【题型】解答题　【知识点】平面几何　【难度】easy
如图，四边形$ABCD$中，$AD \parallel BC$，$AC$与$BD$相交于点$O$，$BO = 16$，$DO = 8$，$AO = 5$。

(1) 求$CO$的长；

(2) 设$\overrightarrow{BA} = \vec{a}$，$\overrightarrow{BC} = \vec{b}$，试用$\vec{a}$、$\vec{b}$表示$\overrightarrow{CO}$。
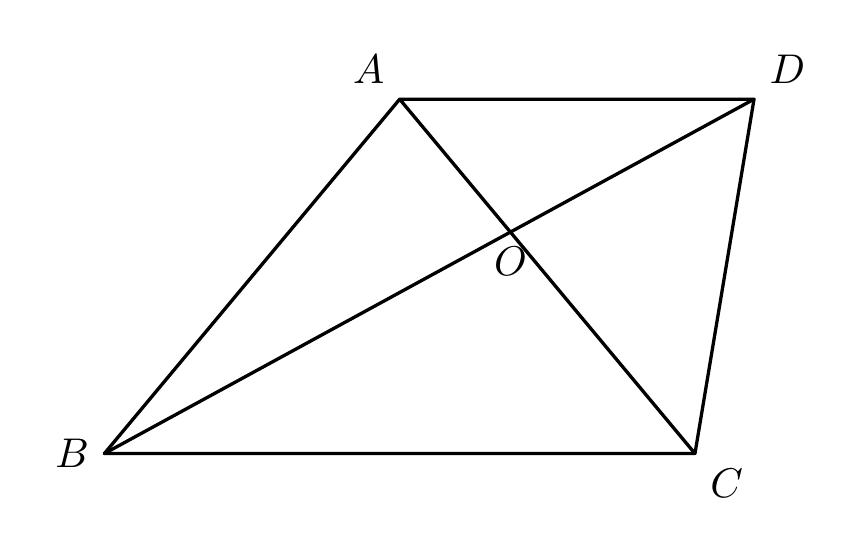
【解答】
【答案】(1) $CO = 10$

(2) $\overrightarrow{CO} = \frac{2}{3}\vec{a} - \frac{2}{3}\vec{b}$

【知识点】相似三角形的判定与性质综合、向量的线性运算

【分析】本题考查了相似三角形的判定和性质和向量的知识，掌握了以上知识是解题的关键；

(1) 利用已知条件$AD \parallel BC$证出$\triangle AOD \backsim \triangle COB$，再得出$\frac{AO}{CO} = \frac{DO}{BO}$，然后代入计算即可求解。

(2) 先求得$\overrightarrow{CO} = \frac{2}{3}\overrightarrow{CA}$，再根据$\overrightarrow{CA} = \overrightarrow{BA} - \overrightarrow{BC} = \vec{a} - \vec{b}$，然后即可求解；

【详解】(1) 解：$\because AD \parallel BC$，

$\therefore \triangle AOD \backsim \triangle COB$，

$\therefore \frac{AO}{CO} = \frac{DO}{BO}$，

$\because AO = 5$，$DO = 8$，$BO = 16$，

$\therefore \frac{5}{CO} = \frac{8}{16}$，

解得：$CO = 10$；

(2) 解：$\because CO = 2AO$，

$\therefore CO = \frac{2}{3}CA$，

又$\because \overrightarrow{CO}$与$\overrightarrow{CA}$同向，

$\therefore \overrightarrow{CO} = \frac{2}{3}\overrightarrow{CA}$，

$\because \overrightarrow{CA} = \overrightarrow{BA} - \overrightarrow{BC} = \vec{a} - \vec{b}$，

$\therefore \overrightarrow{CO} = \frac{2}{3}\vec{a} - \frac{2}{3}\vec{b}$；